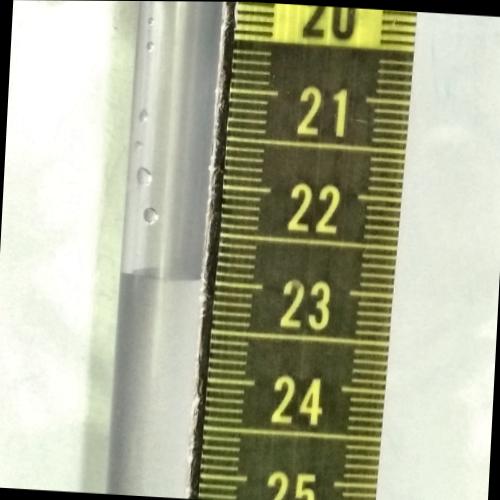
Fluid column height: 23.0 cm